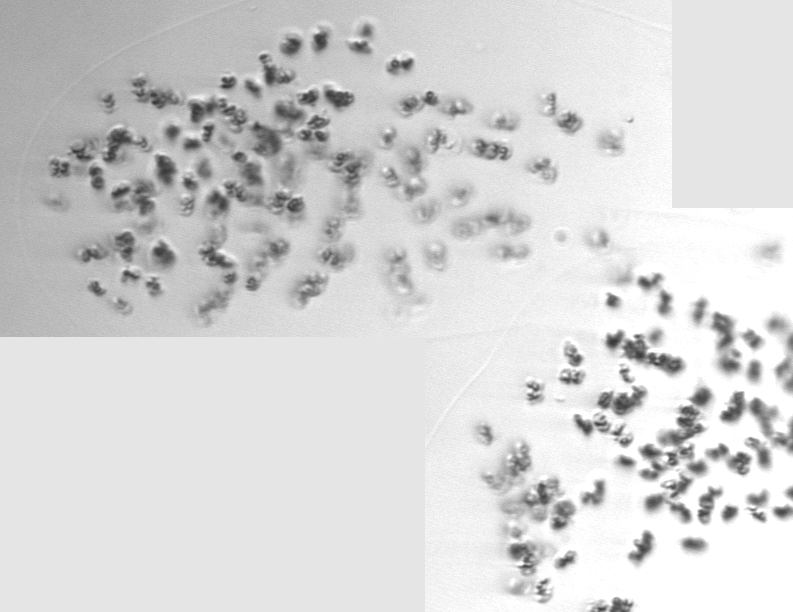
Label: Phaeocystis